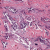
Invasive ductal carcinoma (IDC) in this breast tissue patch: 1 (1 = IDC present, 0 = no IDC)